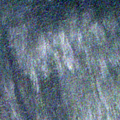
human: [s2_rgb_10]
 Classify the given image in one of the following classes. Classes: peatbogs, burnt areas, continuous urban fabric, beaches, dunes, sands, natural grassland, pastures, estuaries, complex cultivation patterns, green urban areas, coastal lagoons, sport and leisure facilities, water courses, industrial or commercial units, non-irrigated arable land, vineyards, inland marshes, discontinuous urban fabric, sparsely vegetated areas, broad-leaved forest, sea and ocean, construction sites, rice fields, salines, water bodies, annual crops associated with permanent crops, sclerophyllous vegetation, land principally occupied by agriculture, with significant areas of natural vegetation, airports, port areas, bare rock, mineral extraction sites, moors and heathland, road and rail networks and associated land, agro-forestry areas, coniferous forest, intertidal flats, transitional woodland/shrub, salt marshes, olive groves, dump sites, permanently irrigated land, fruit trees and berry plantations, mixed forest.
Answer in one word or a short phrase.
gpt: water bodies